Field crop: maize
Growth stage: 2
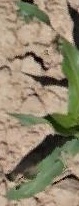
Species: maize